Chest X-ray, AP view. Patient: 51 years old, sex F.
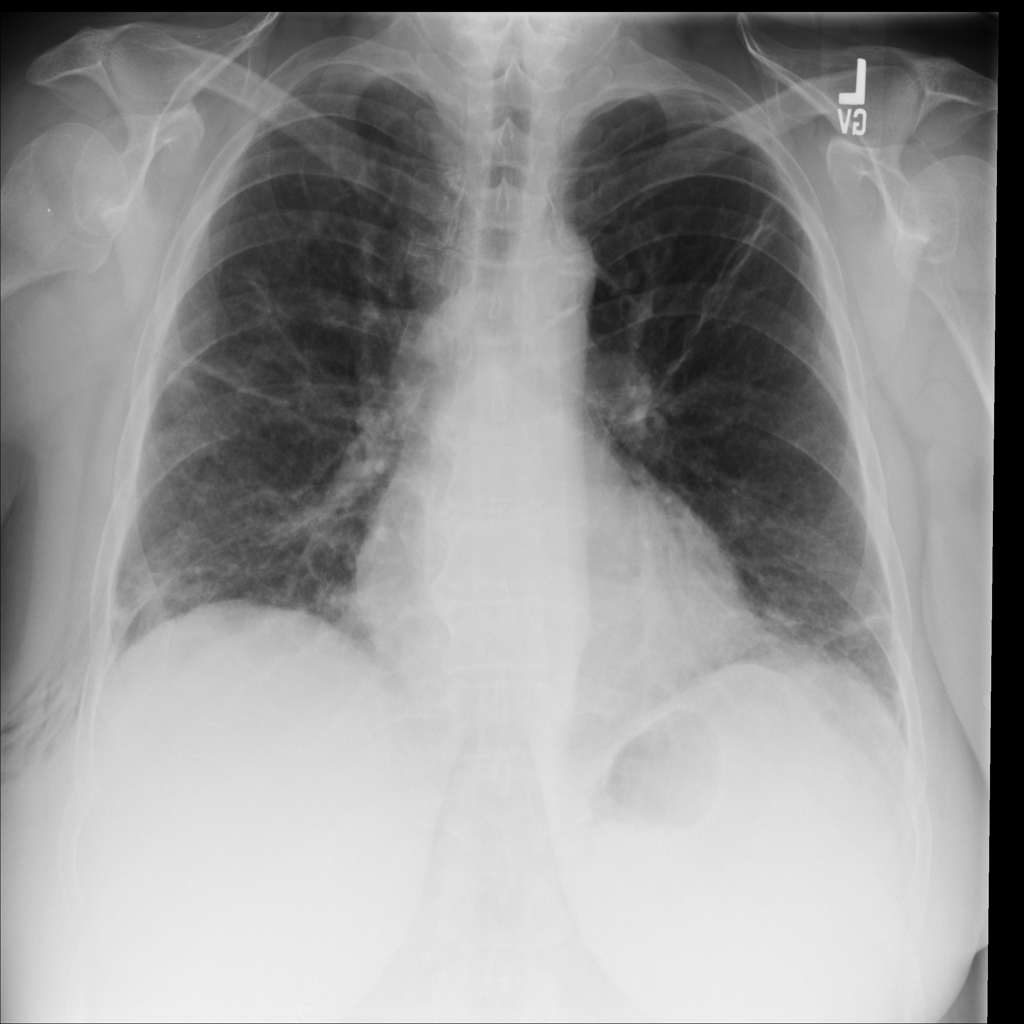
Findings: Emphysema